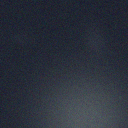
Screen state: off